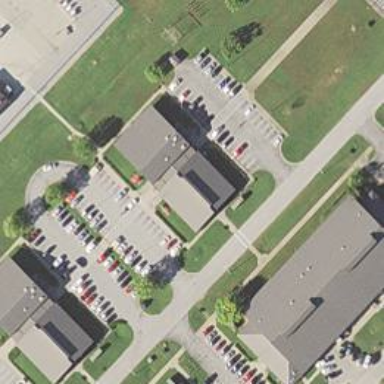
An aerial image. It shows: Office building.